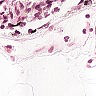
Metastatic tissue present: no